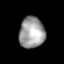
Tissue: lung
Cell type: Epithelial cells
Senescence score: 0.1655
Nuclear area (px): 776
Mean DAPI intensity: 158.122